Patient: sex M, age 46
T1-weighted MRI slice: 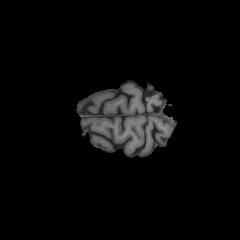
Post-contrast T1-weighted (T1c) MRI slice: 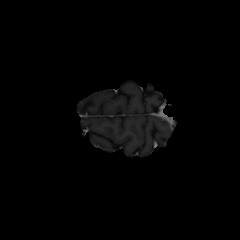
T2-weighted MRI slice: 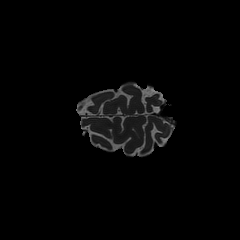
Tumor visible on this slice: no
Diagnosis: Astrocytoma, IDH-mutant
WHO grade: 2